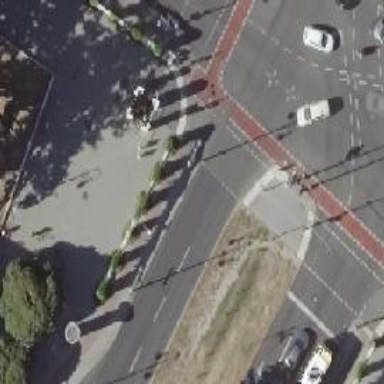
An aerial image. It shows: Crossing with traffic signals.